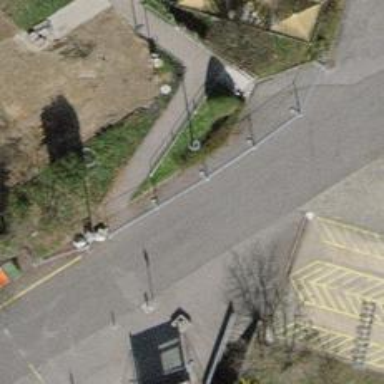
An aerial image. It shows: Lift gate barrier.